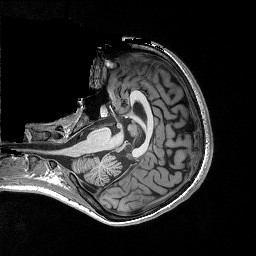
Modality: T1w
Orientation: axial